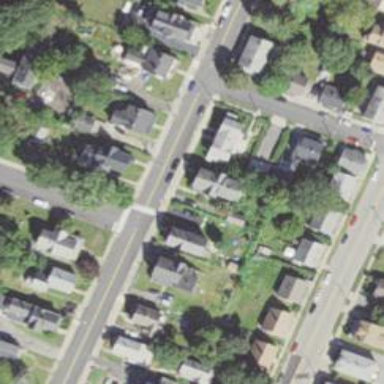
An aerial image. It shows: Residential driveway designated as service road.